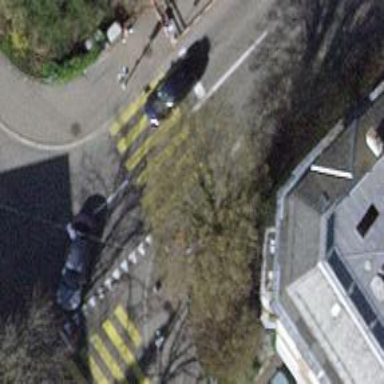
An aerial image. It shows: Kerb barrier.